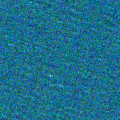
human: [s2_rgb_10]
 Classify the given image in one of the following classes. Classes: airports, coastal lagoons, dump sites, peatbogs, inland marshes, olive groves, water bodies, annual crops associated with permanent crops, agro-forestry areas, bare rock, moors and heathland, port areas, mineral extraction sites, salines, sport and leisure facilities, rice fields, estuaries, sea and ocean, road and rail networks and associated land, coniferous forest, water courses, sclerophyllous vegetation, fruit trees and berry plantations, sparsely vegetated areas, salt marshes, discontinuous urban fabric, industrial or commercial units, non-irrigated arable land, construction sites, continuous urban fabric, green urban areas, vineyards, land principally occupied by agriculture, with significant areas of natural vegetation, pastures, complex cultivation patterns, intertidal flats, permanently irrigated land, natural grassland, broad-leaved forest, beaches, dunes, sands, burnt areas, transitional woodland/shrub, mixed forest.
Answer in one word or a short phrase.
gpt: sea and ocean